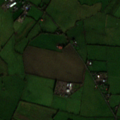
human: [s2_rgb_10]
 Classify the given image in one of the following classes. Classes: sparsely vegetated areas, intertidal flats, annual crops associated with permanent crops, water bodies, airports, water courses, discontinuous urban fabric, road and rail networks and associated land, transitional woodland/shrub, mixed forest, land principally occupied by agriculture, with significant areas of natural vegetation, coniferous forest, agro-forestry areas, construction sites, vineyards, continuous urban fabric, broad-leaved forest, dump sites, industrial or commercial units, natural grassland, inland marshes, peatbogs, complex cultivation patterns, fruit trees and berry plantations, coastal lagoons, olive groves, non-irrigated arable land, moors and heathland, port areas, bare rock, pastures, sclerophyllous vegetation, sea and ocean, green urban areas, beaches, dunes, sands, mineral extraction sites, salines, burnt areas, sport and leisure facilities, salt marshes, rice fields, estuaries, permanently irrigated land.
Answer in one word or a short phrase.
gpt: non-irrigated arable land, pastures